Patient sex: F
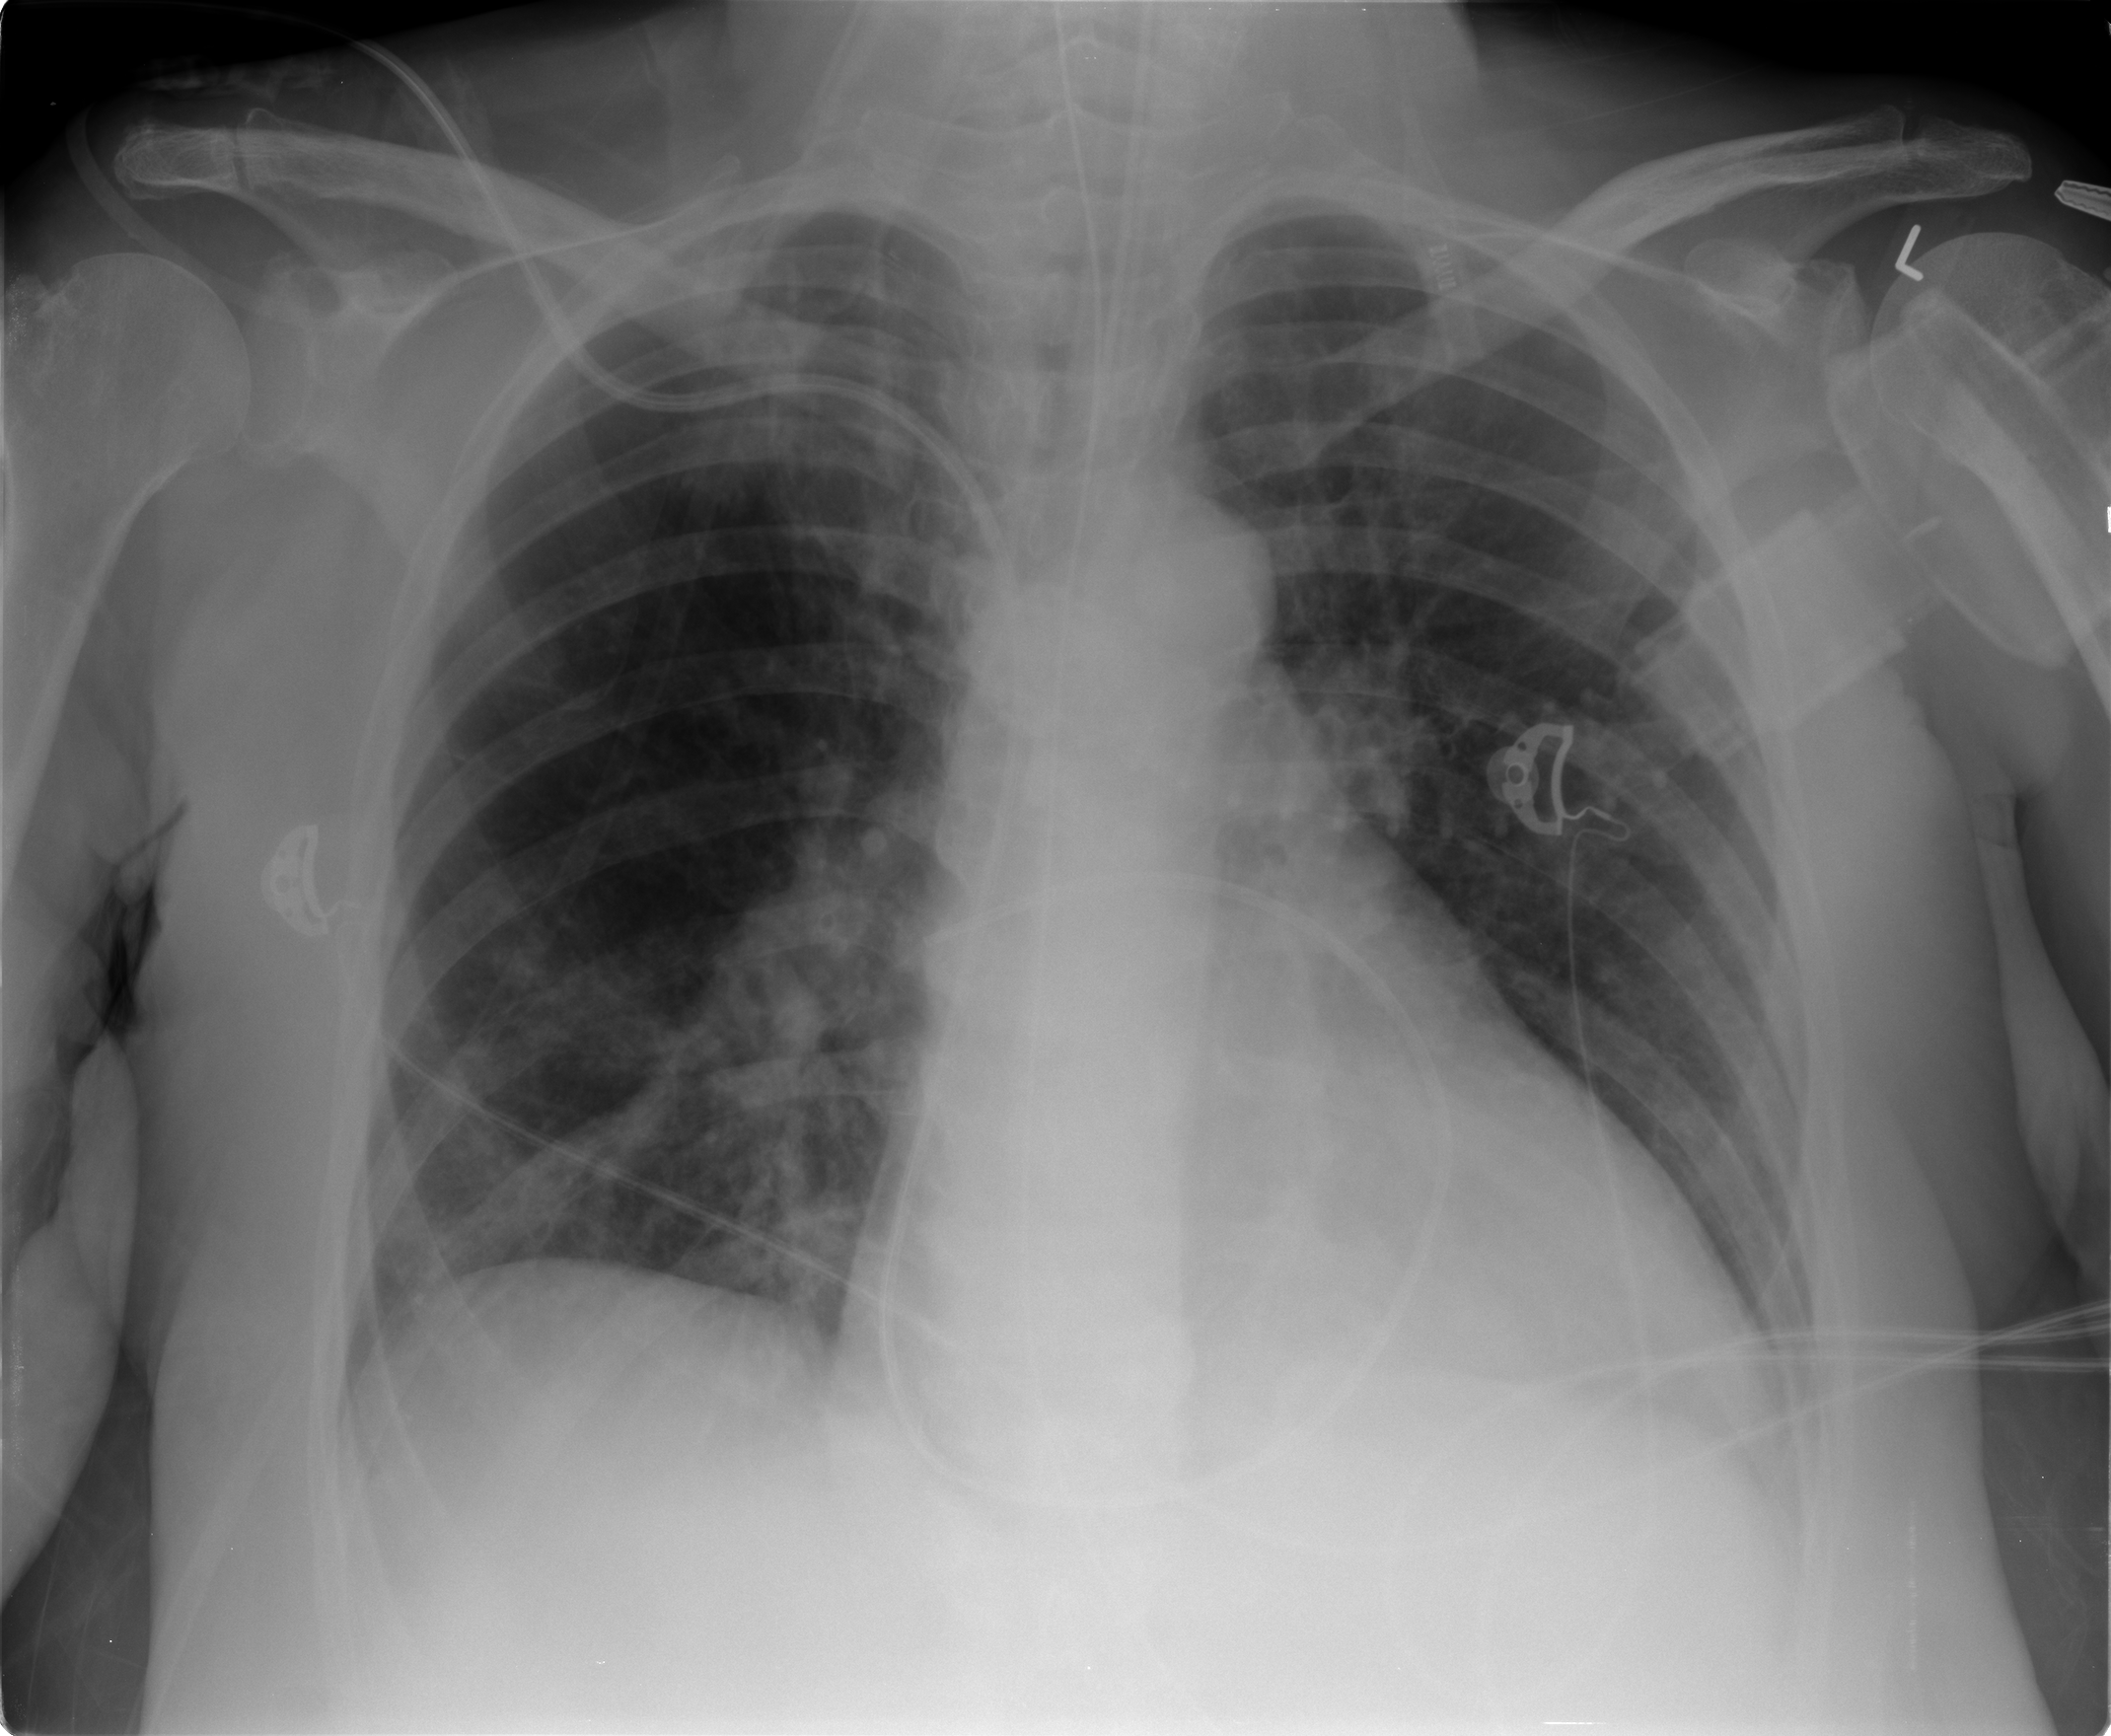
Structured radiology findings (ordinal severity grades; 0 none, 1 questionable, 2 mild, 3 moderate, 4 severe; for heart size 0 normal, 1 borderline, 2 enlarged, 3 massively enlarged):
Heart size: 2
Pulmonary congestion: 0
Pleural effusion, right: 0
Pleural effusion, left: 1
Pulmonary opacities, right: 2
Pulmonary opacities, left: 2
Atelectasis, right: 2
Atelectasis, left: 2